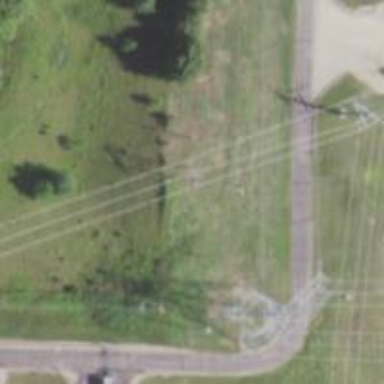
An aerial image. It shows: H-frame designed tower for power lines.